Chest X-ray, AP view. Patient: 42 years old, sex M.
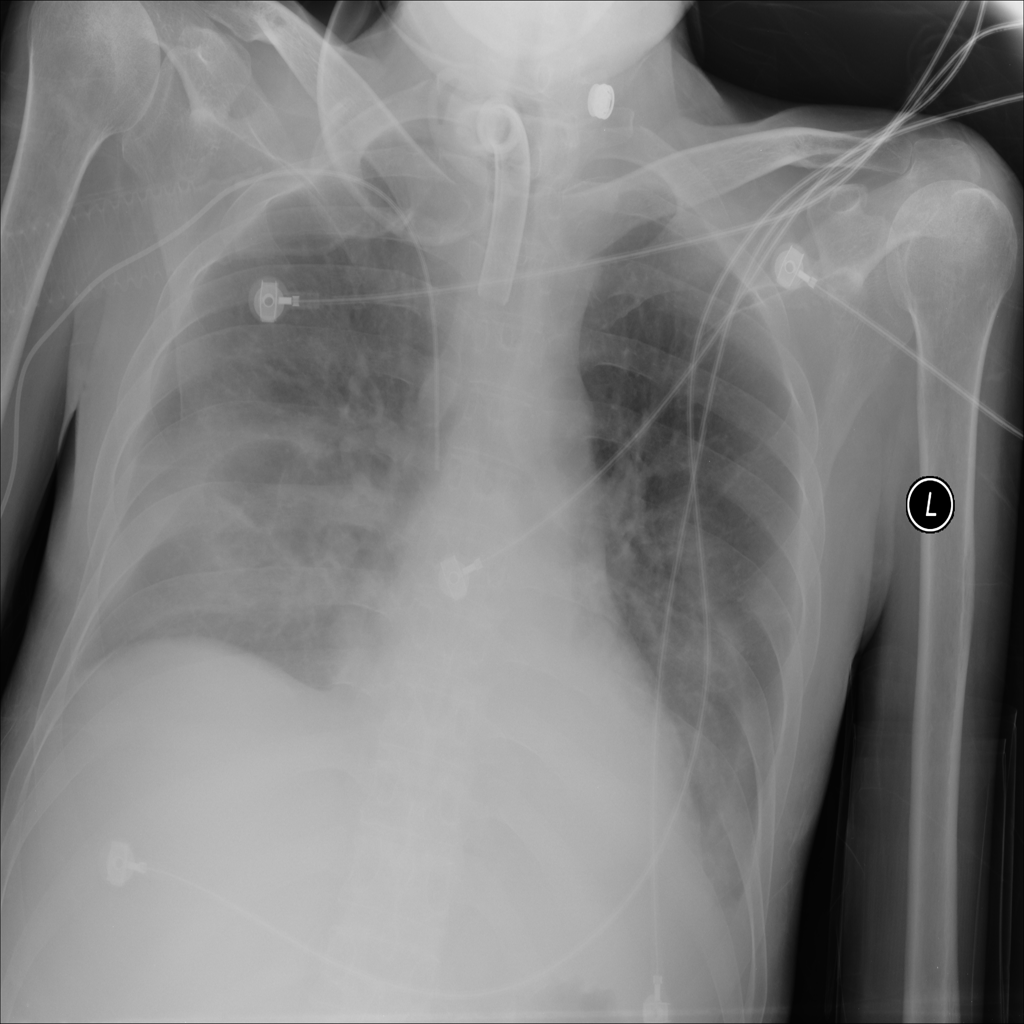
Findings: Consolidation